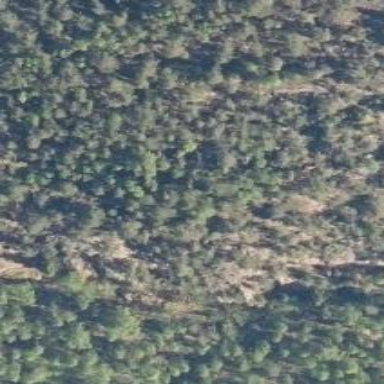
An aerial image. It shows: Cliff in nature.